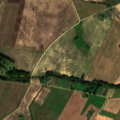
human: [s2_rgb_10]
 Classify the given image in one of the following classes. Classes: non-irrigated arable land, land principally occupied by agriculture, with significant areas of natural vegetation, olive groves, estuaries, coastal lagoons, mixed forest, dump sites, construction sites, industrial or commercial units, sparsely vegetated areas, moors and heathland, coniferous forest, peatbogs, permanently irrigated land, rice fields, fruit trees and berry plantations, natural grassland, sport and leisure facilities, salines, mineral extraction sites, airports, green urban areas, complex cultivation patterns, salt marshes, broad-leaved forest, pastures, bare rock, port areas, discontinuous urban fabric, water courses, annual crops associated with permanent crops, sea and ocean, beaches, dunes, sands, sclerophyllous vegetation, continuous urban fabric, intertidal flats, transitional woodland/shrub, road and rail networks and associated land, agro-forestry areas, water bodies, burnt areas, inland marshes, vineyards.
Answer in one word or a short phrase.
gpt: non-irrigated arable land, complex cultivation patterns